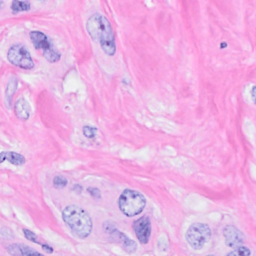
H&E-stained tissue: Breast